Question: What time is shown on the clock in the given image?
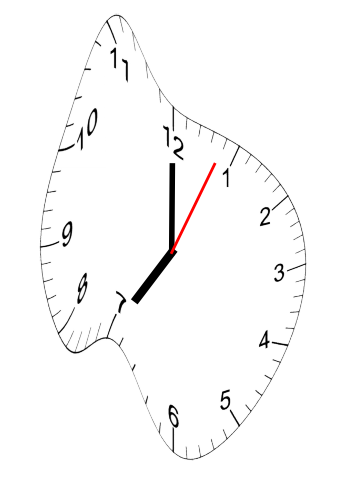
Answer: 07:00:04